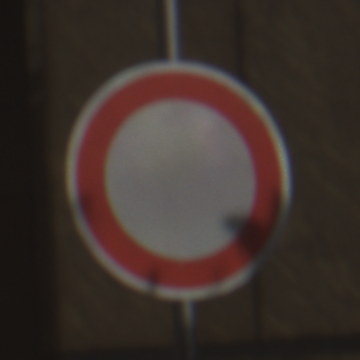
Verkehrszeichen: VerbotFahrzeugeAllerArt
Umgebung: Outdoor, Urban
Tageszeit: MorningAfternoon
Wetter: PartlyCloudy
Licht: Natural
Jahreszeit: NotSpecified
Kontrast: HighContrast